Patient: sex M, age 53
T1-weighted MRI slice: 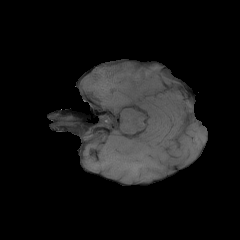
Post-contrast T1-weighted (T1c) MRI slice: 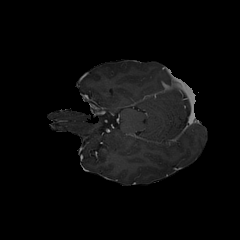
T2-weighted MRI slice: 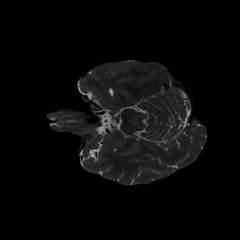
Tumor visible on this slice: no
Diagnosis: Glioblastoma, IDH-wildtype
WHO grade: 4